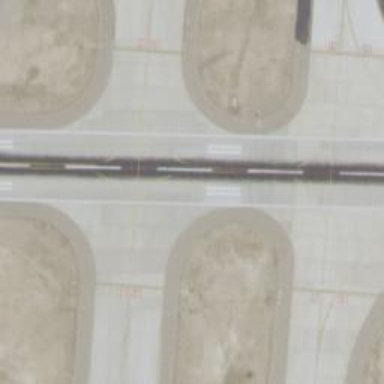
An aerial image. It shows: Image of taxiway at airport.